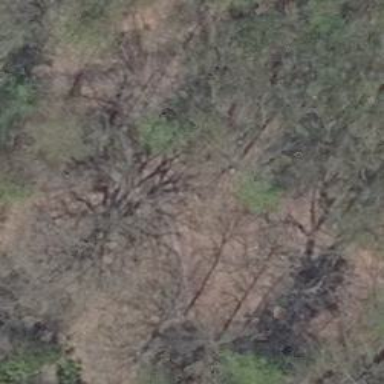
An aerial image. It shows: Natural monument featuring deciduous broadleaved tree.